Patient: sex F, age 69
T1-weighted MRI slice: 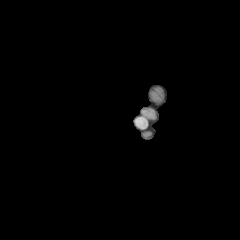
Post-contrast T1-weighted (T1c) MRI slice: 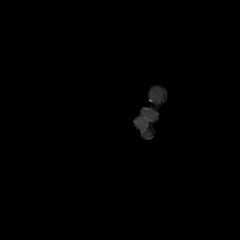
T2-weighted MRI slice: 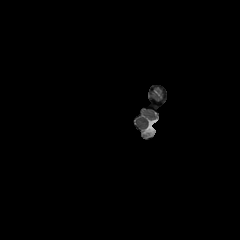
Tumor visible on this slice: no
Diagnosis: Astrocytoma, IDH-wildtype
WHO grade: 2